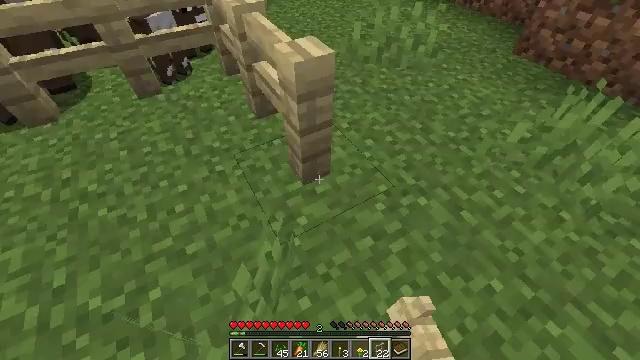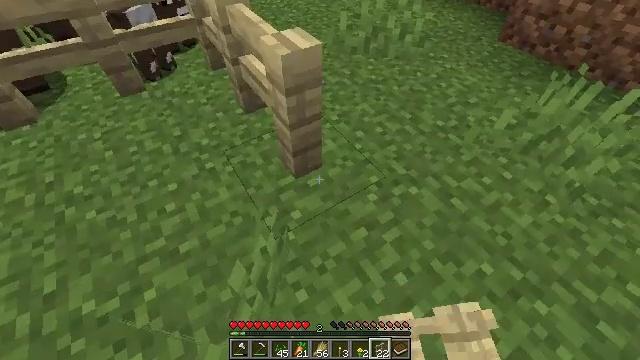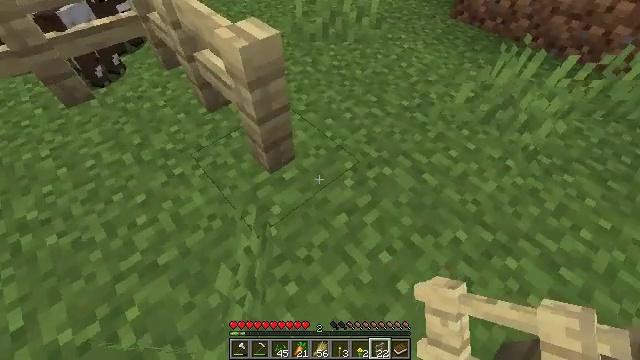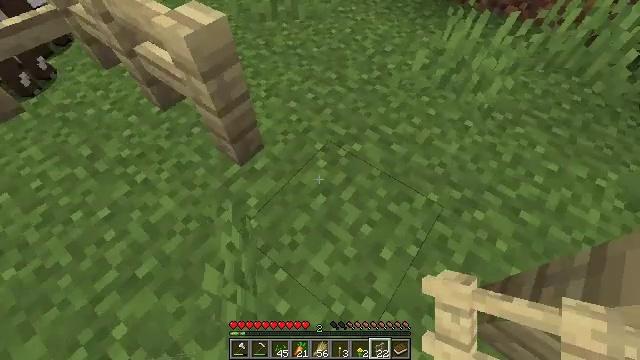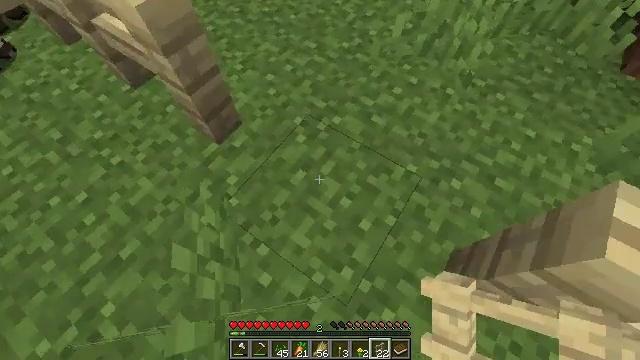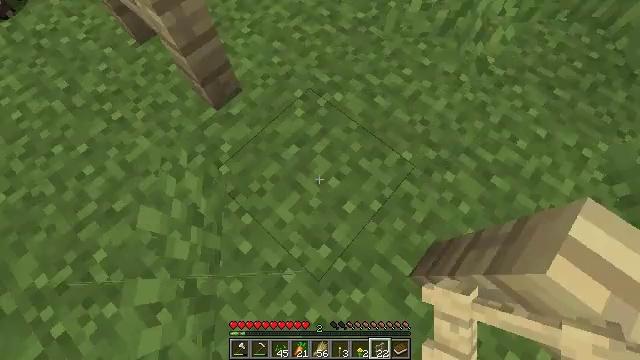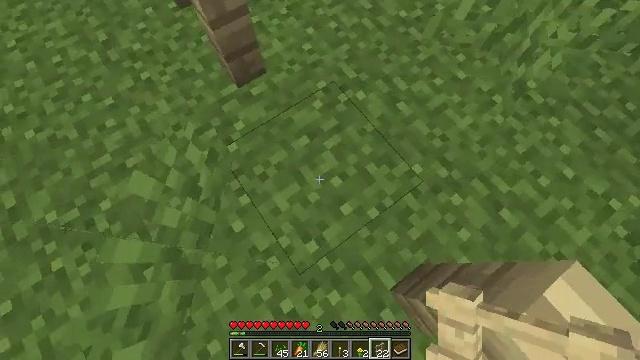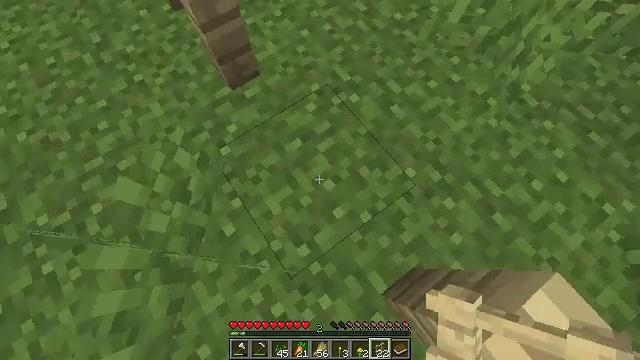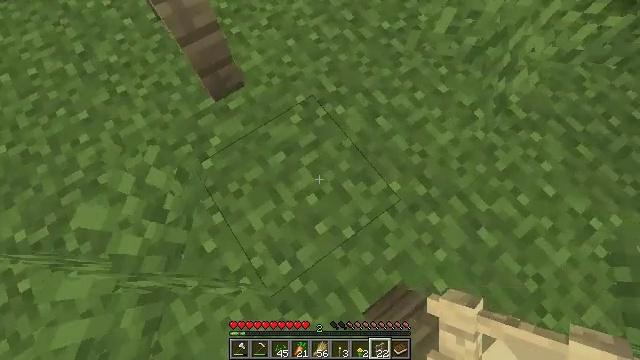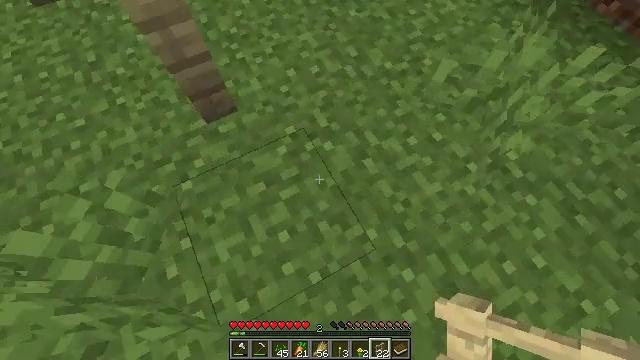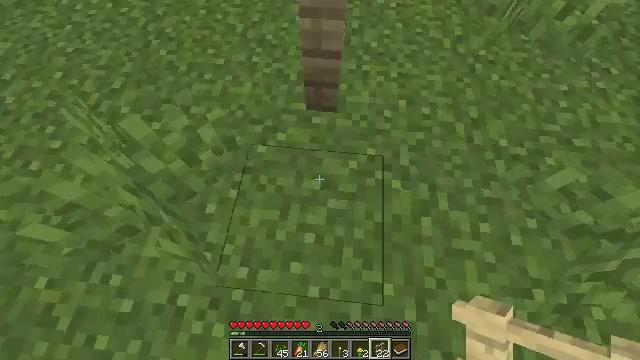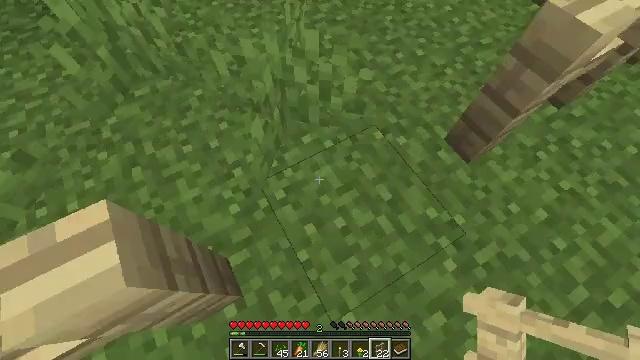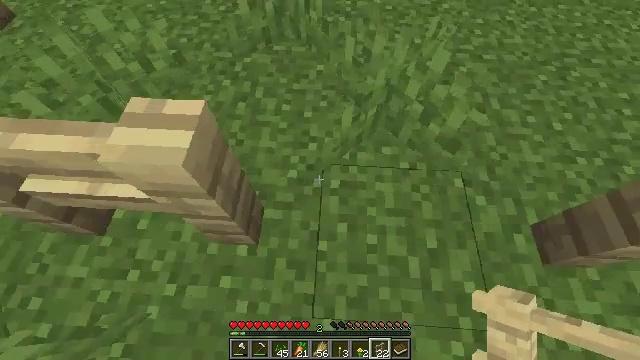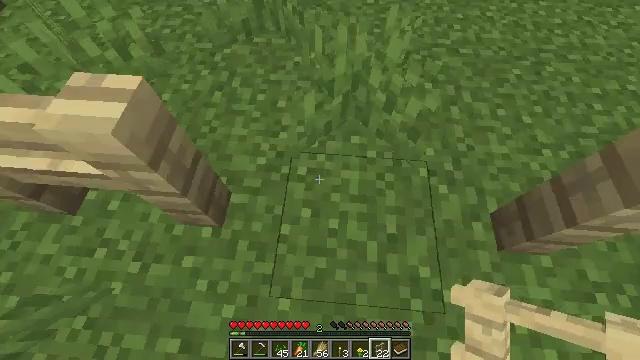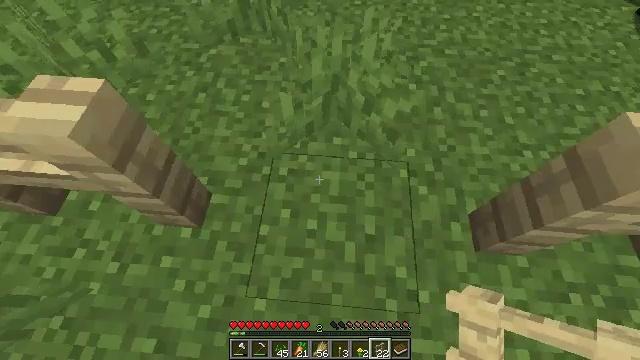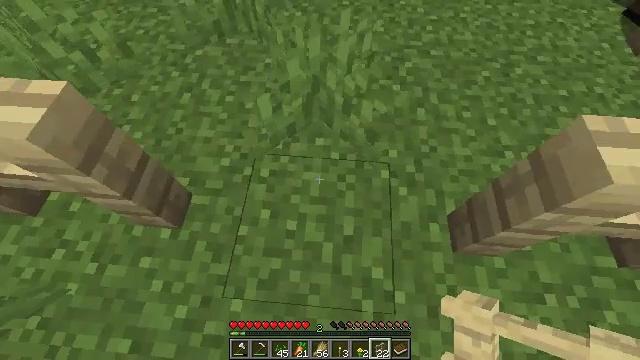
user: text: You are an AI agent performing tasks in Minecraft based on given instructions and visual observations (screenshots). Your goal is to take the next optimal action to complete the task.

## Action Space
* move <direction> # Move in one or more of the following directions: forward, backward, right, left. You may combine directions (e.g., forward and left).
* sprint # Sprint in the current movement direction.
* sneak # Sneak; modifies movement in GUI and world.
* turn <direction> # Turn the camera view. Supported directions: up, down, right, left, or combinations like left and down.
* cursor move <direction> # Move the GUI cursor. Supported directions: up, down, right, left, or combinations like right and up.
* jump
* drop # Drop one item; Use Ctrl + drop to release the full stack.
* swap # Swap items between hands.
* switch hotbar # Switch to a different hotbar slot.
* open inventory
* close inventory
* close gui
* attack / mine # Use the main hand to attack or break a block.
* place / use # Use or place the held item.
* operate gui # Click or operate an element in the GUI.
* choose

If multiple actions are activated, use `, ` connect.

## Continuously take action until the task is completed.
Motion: motion action
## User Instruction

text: Recycle the birch fence.
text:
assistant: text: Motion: turn right and down
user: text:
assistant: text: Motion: turn right and down
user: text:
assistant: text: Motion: turn right and down
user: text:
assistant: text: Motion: move right, turn right and down
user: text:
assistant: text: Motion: move right, turn left and down
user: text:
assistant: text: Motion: move right, turn left and down
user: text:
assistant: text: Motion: move right
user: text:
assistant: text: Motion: move right
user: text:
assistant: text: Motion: move right, turn left and up
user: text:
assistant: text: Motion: move right, turn left and up
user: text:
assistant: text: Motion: move right, turn left
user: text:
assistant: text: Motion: move right, turn left and up
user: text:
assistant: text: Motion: move right, turn left
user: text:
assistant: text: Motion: move right
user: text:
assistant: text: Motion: move right
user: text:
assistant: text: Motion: turn left and up
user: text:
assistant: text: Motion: move back, turn left and up
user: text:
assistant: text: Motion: move back, turn left and up
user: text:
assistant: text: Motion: move back, turn up
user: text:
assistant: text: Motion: turn right and up
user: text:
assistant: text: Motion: turn right and up
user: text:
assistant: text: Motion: turn right
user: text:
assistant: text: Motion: turn right, switch to hotbar 2
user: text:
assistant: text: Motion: switch to hotbar 2
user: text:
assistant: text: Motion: switch to hotbar 2
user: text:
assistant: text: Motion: no_op
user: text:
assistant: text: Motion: turn left and up
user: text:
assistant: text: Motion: turn left and up, switch to hotbar 1
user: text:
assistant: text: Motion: attack / mine, switch to hotbar 1
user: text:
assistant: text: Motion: attack / mine, switch to hotbar 1